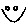
Label: smiley face